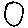
Label: circle